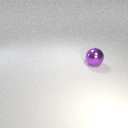
large purple metal sphere